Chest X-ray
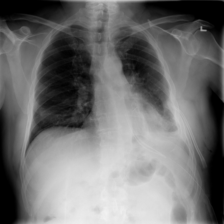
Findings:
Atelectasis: positive
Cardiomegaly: negative
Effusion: negative
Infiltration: negative
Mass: negative
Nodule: negative
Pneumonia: negative
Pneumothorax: negative
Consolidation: negative
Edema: negative
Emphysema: negative
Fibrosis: negative
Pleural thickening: negative
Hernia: negative